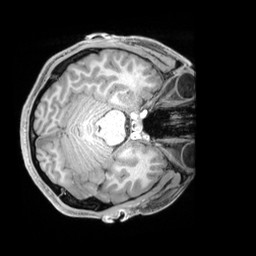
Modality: T1w
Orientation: axial
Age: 20
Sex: male
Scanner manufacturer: siemens
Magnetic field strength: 3 T
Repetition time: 2.2 s
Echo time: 0.00218 s